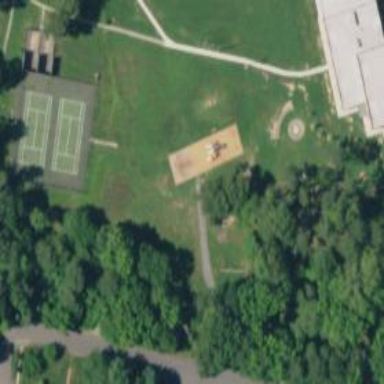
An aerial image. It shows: Park.